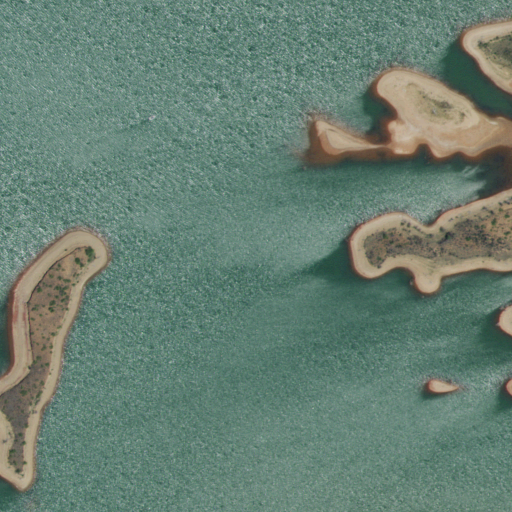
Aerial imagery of valley in New Mexico named Cow Springs Draw containing open water, shrub, herbaceous wetlands, and woody wetlands